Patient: sex M, age 44
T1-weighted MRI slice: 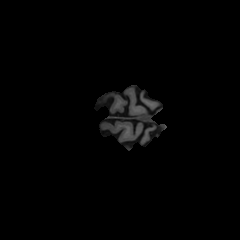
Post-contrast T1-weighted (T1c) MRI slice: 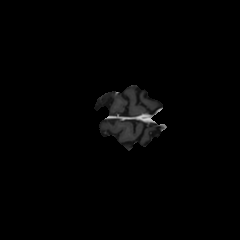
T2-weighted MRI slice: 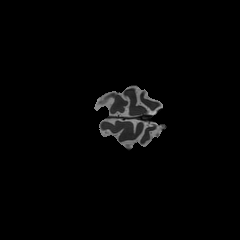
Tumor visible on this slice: no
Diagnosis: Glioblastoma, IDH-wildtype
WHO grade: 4